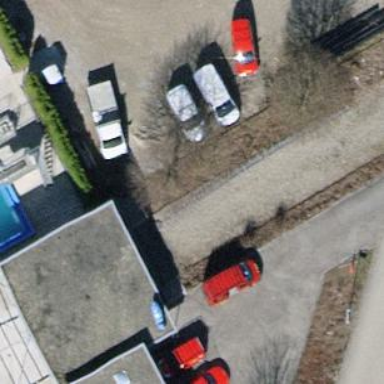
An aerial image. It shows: Building with flat roof painted in dimgray color.